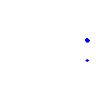
Particle: pion